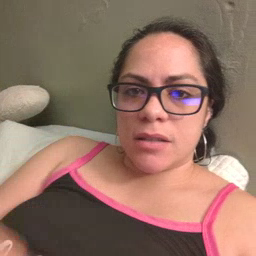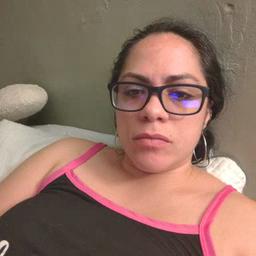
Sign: see